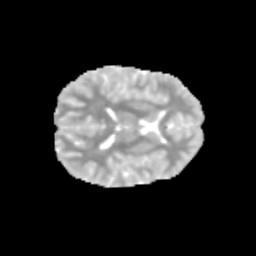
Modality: MD
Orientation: axial
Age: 11
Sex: female
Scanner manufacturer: siemens
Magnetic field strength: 3 T
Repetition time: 3.8 s
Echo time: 0.07 s